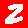
Digit: 2